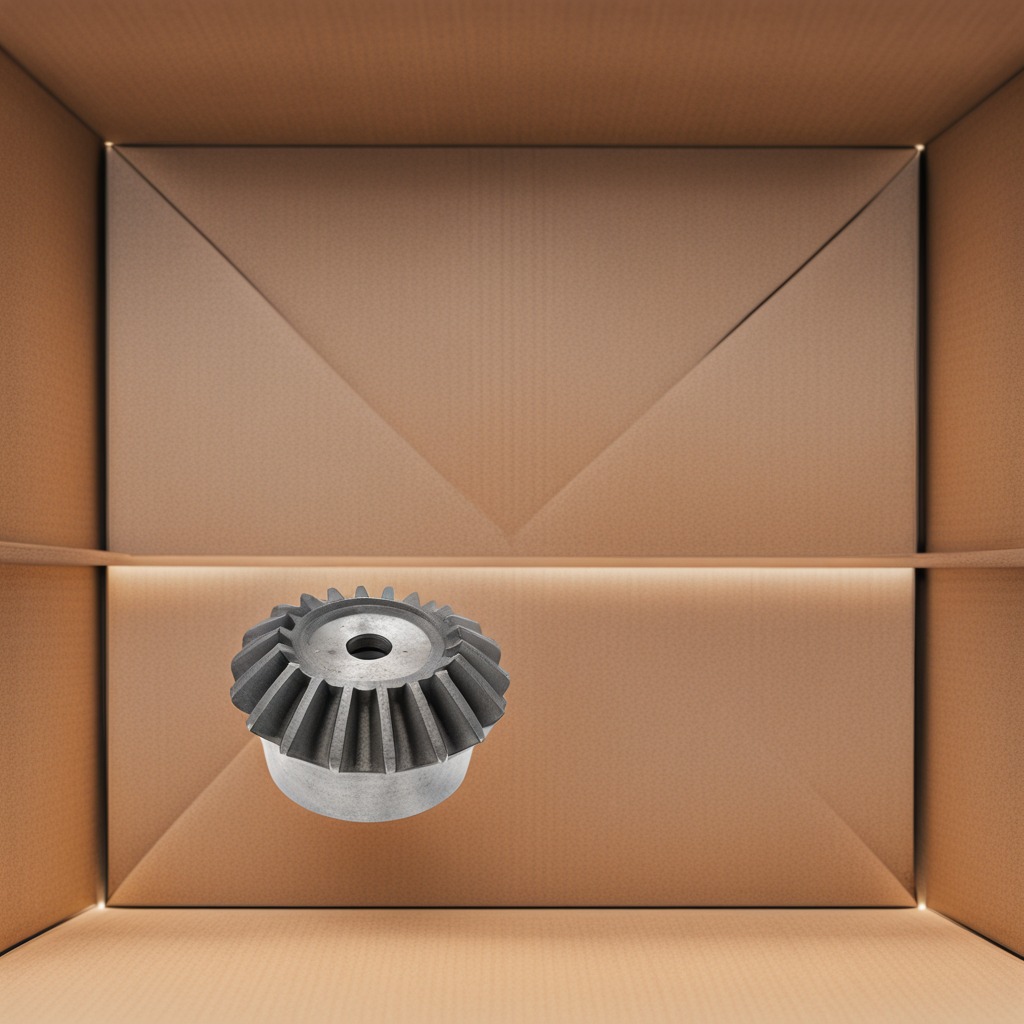
A steel gear with teeth is lying on a clean dry cardboard box surface in an outdoor workshop during daytime bright natural light soft shadows slightly creased but